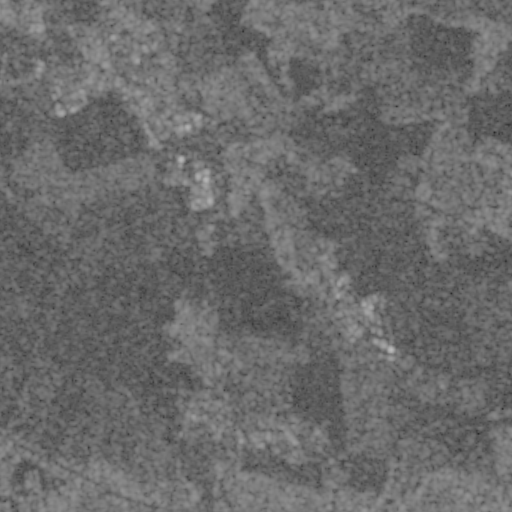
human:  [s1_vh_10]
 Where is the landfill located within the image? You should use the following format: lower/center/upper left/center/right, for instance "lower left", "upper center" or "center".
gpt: The landfill is located in the lower center of the image.
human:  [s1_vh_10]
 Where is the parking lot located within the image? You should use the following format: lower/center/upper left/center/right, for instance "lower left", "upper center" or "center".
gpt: The parking lot is located in the upper left of the image.
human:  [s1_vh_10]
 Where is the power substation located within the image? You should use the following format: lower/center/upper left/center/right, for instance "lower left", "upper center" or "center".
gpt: The power substation is located in the upper left of the image.
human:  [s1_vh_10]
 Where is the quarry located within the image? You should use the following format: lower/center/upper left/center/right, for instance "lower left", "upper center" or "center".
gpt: The quarry is located in the upper center of the image.
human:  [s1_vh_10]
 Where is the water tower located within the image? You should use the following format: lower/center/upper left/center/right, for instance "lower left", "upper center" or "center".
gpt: The water tower is located in the center right of the image.
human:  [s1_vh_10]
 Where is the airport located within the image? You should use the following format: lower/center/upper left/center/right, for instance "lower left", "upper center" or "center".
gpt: There is no airport in the image.

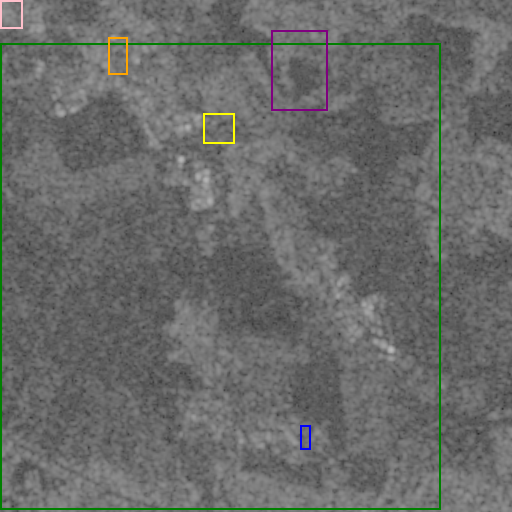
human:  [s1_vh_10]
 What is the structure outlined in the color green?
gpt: The structure outlined in green is a crop field.
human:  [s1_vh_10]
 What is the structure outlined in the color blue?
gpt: The structure outlined in blue is a landfill.
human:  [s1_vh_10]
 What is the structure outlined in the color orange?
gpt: The structure outlined in orange is a park.
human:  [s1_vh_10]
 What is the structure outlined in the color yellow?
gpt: The structure outlined in yellow is a parking lot.
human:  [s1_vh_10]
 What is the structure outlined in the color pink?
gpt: The structure outlined in pink is a power substation.
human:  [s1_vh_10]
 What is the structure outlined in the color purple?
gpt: The structure outlined in purple is a quarry.
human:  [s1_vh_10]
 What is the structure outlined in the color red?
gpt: There is no red outline.